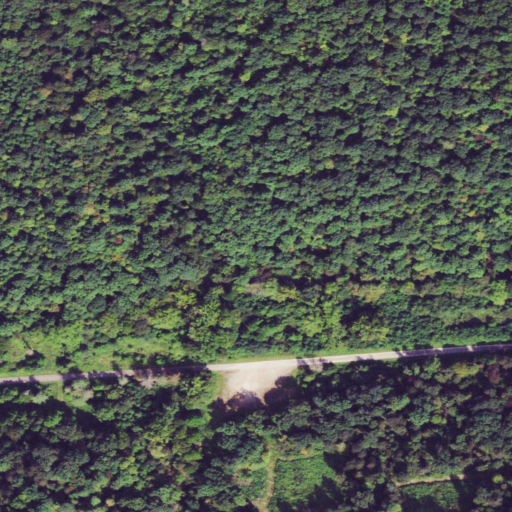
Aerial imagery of valley in Ohio named Shady Hollow containing deciduous forest, mixed forest, open development, medium intensity development, and low intensity development